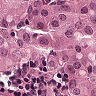
Metastatic tissue present: yes